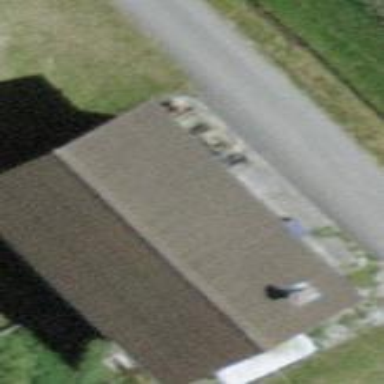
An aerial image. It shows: Rural barn.